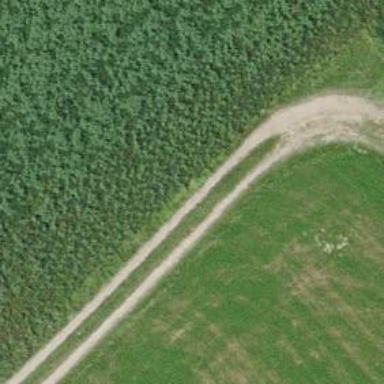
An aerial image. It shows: Gravel track with grade 4 quality.